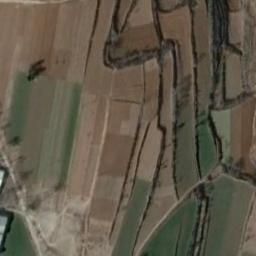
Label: terrace